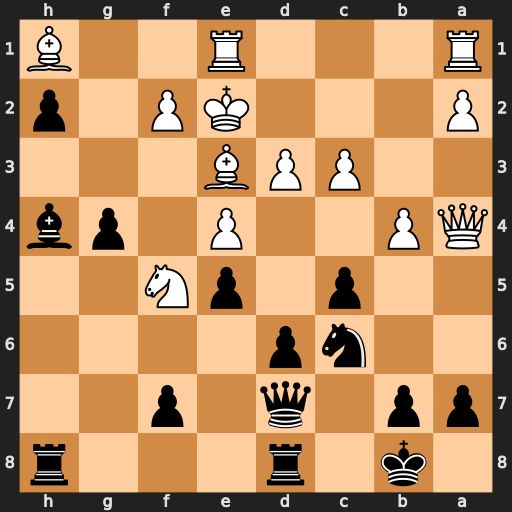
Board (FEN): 1k1r3r/pp1q1p2/2np4/2p1pN2/QP2P1pb/2PPB3/P3KP1p/R3R2B
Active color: b
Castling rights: -
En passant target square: -
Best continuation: Nd4+ Nxd4 Qxa4